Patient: sex M, age 64
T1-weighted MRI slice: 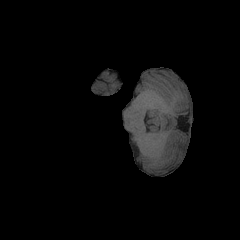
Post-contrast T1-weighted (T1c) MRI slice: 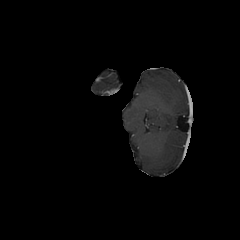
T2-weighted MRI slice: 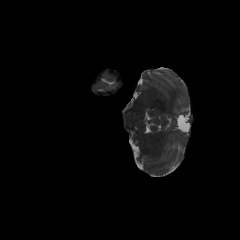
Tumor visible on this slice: no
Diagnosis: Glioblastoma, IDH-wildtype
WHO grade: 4